Question: Hello I am trying to make this form and its not looking right could anyone help fix it? Thank You for all the help :). <URL>
'''
<form>
<input style="font-size:46px; margin-bottom:-3px; border-bottom: solid 1px black; padding: 25px" type="text" name="email" placeholder="Email"> <br/>
<input style="font-size:46px; border-bottom: solid 1px black; padding: 25px" type="password" name="pass" placeholder="Password">
</form>
'''

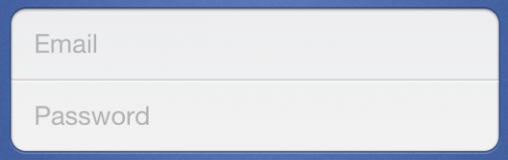
Answer: I use padding for form and for curved used border-radius
Try
'''
<form style="background: #425EA1; padding: 10px 20px">
<input style="font-size:46px; margin-bottom:-3px; border-bottom: solid 1px black; padding: 25px; border-radius: 25px 25px 0 0" type="text" name="email" placeholder="Email"> <br/>
<input style="font-size:46px; border-bottom: solid 1px black; padding: 25px; border-radius: 0 0 25px 25px;" type="password" name="pass" placeholder="Password"/>
</form>
'''
<URL>